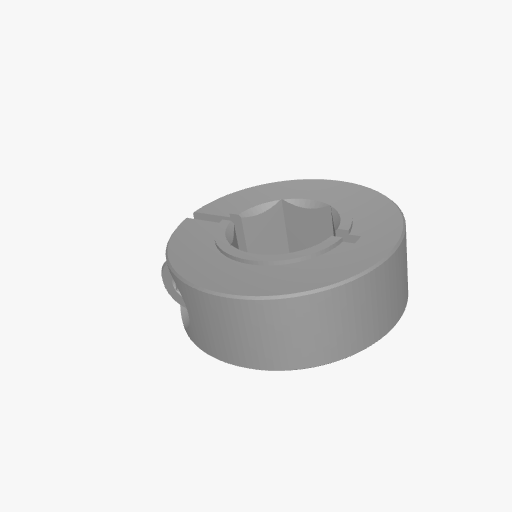
Part: ClampingCollar12RID